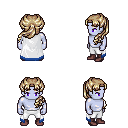
a pixel art fantasy rpg character, male body template, dark elf, purple skin, white trimmed cape, white pants, white blonde princess hairstyle, maroon shoes, four views (front, back, left, right), 2x2 character sprite sheet, small pixel art, hard edges, no anti-aliasing